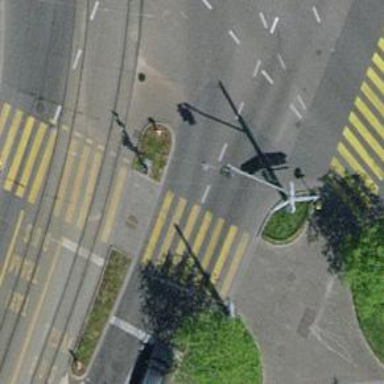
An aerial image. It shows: Traffic calming island.